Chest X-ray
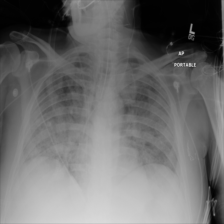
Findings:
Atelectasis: negative
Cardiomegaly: negative
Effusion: negative
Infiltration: negative
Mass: negative
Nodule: negative
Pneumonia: negative
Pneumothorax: negative
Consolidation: positive
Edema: negative
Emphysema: negative
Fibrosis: negative
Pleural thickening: negative
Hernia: negative